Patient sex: F
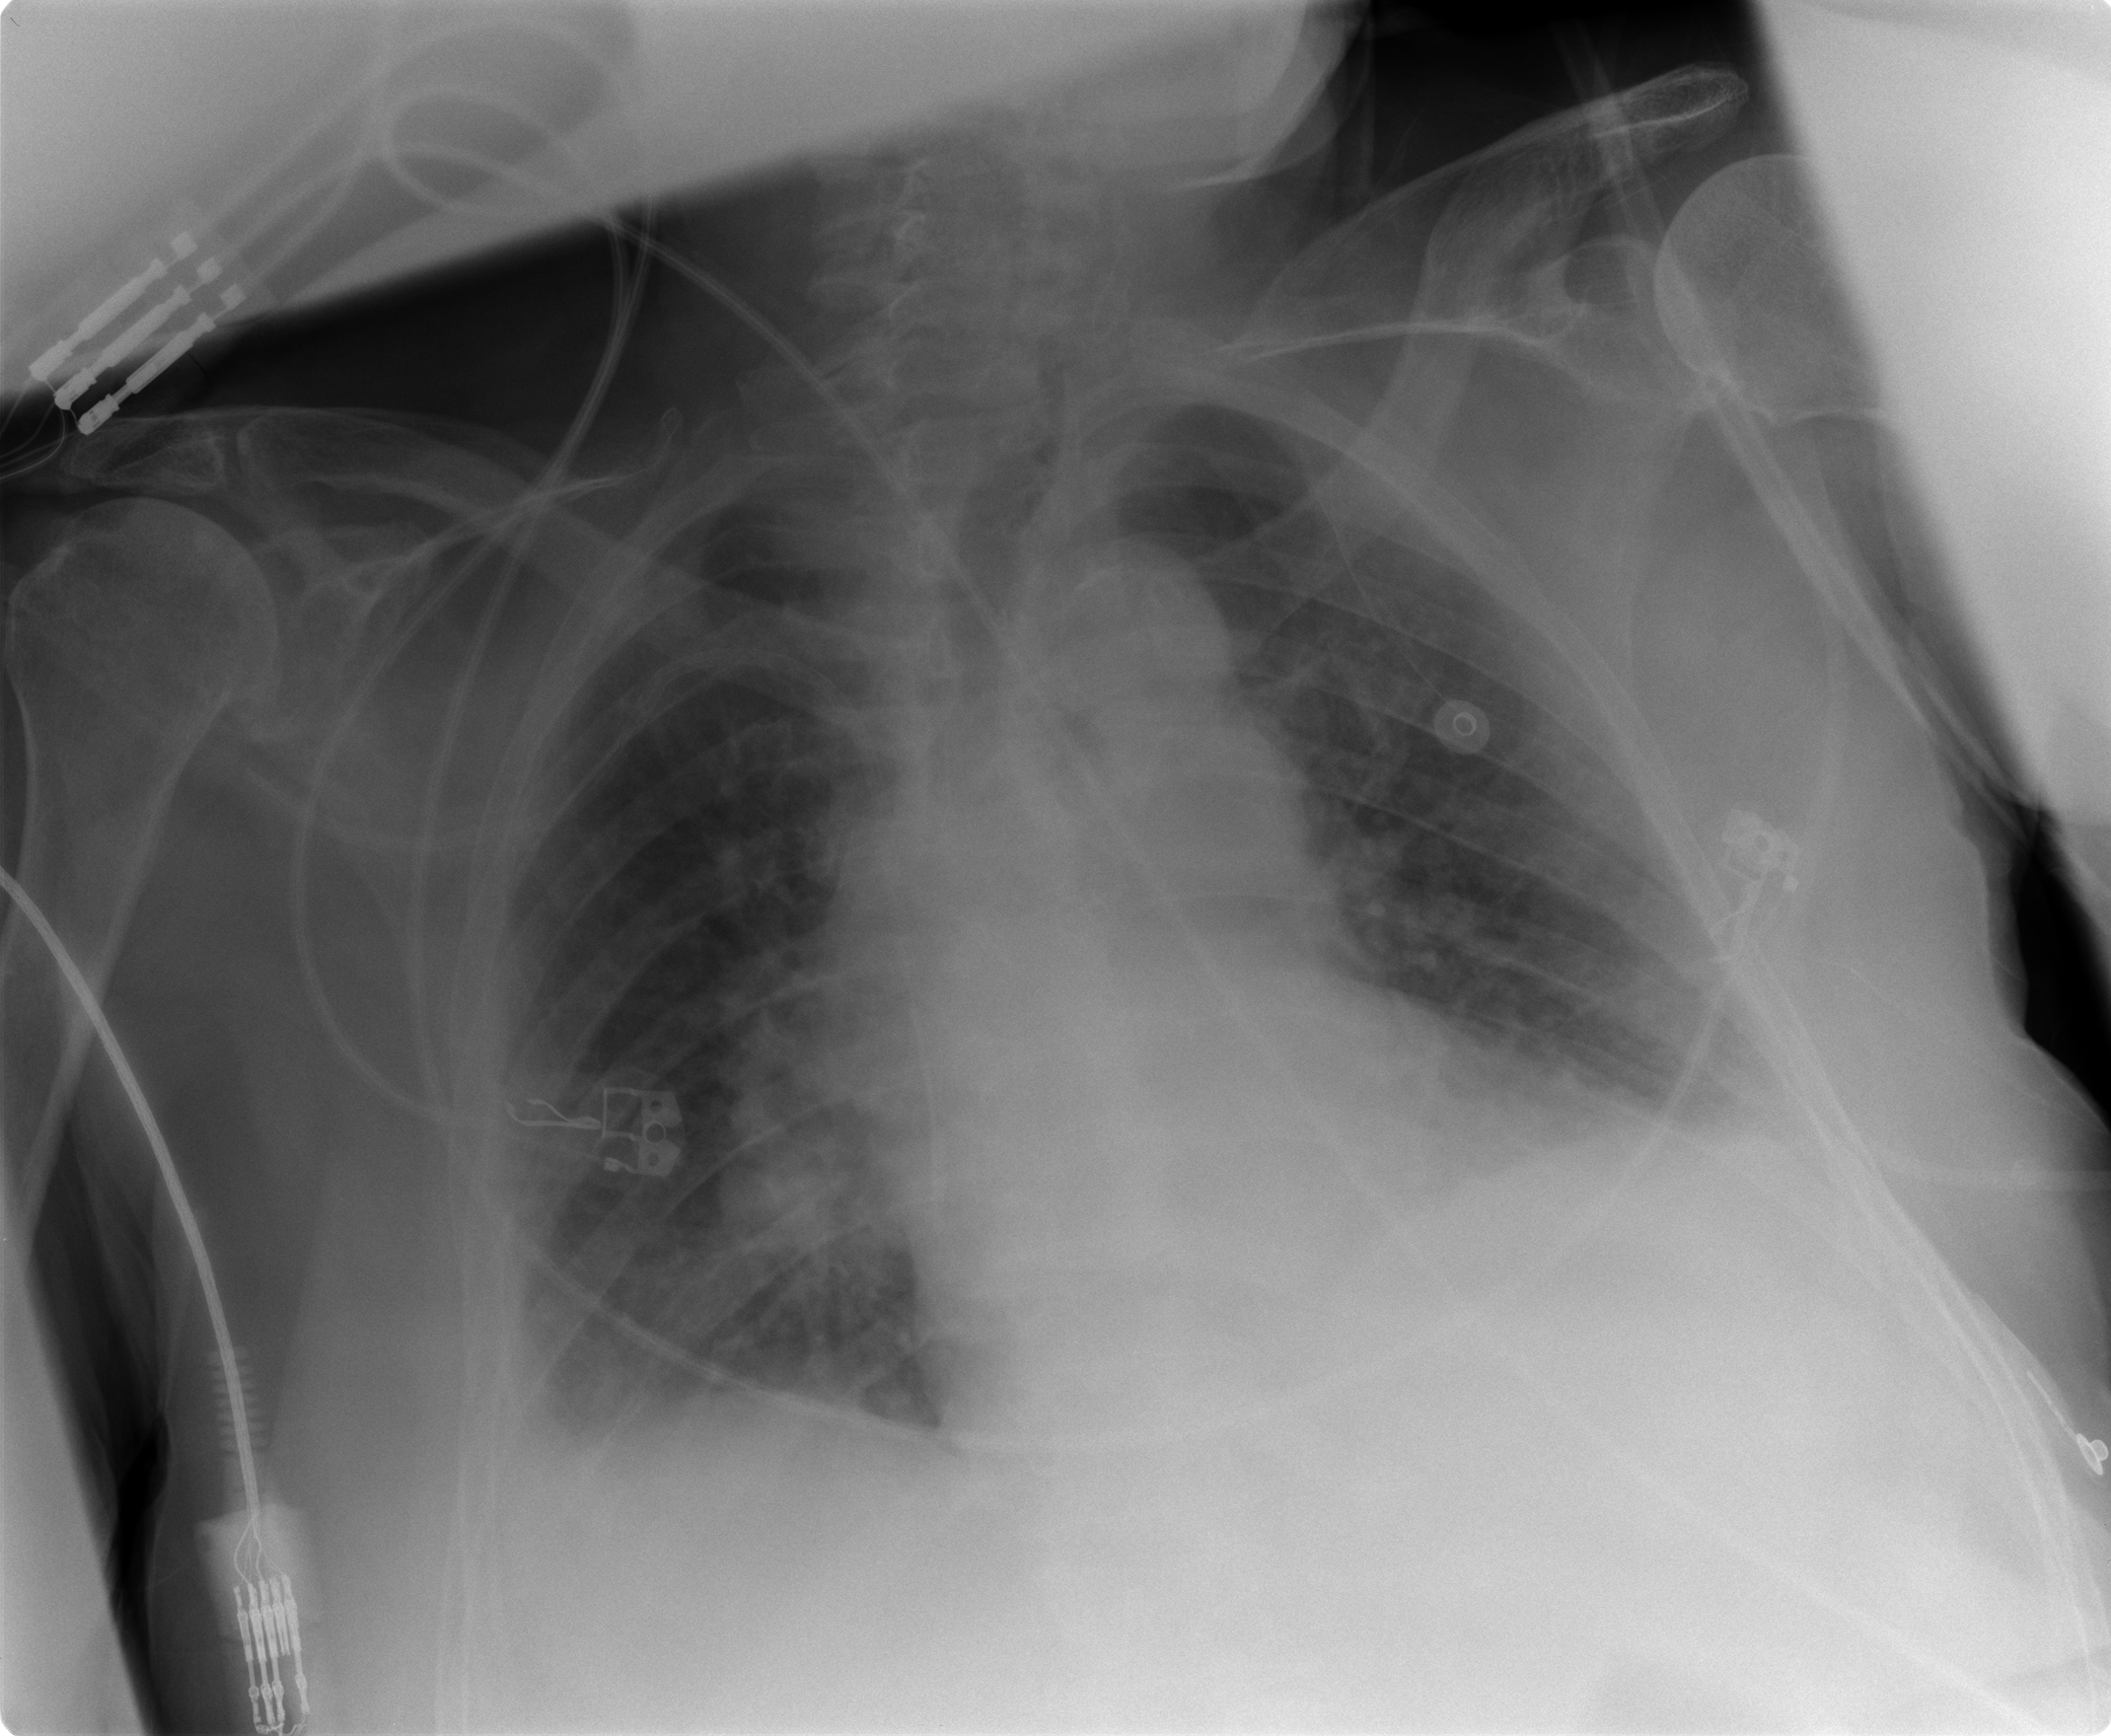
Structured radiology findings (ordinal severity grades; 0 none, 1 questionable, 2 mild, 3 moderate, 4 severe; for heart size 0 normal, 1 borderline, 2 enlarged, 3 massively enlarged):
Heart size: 2
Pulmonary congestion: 3
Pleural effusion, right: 2
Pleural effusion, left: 2
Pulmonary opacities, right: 2
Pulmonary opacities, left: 2
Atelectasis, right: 2
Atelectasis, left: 2